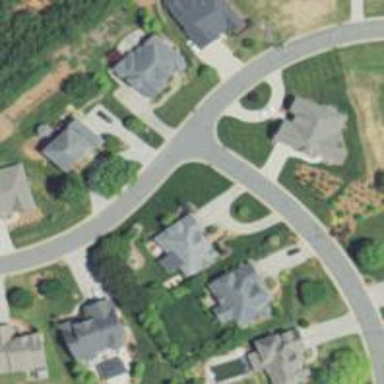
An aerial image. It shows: Driveway.